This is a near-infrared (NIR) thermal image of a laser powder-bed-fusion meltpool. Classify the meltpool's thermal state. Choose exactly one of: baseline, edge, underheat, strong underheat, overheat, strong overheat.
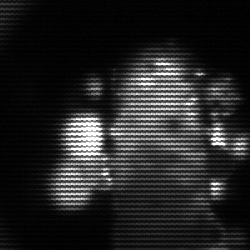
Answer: strong underheat